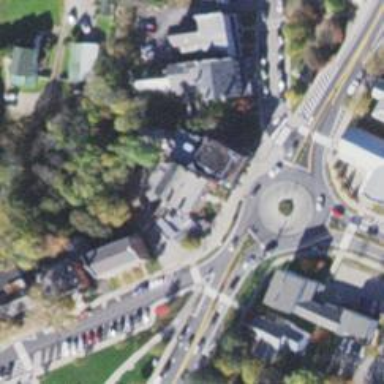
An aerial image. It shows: Secondary road made of asphalt leading to roundabout.